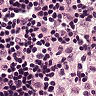
Metastatic tissue present: no